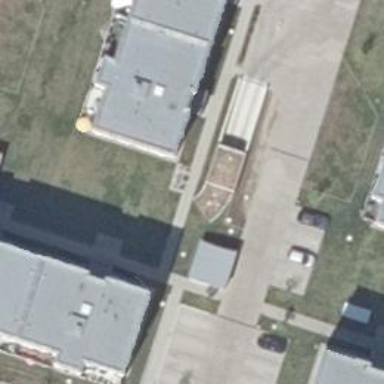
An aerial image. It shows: Parking entrance.